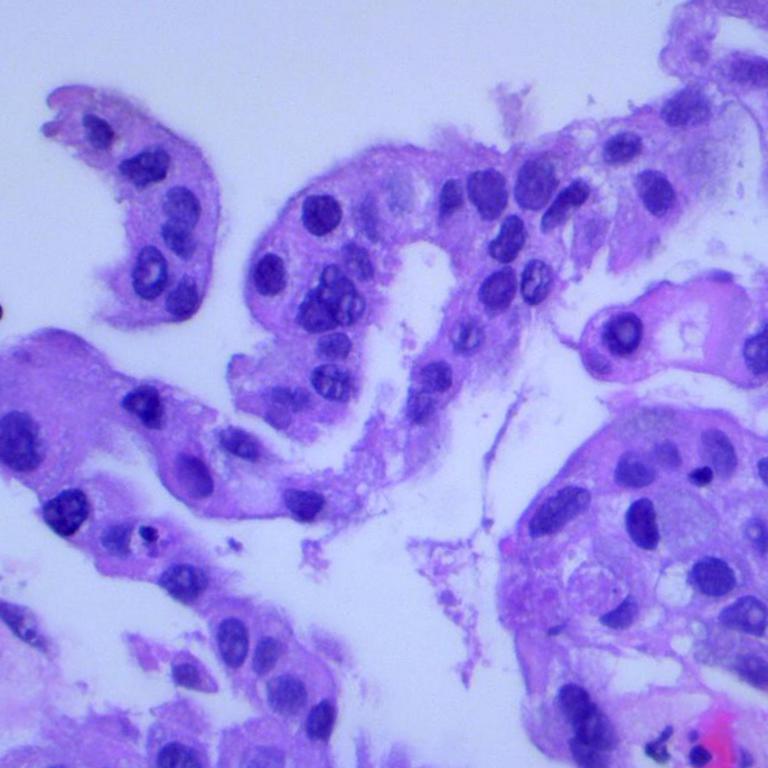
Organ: lung
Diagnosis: adenocarcinomas